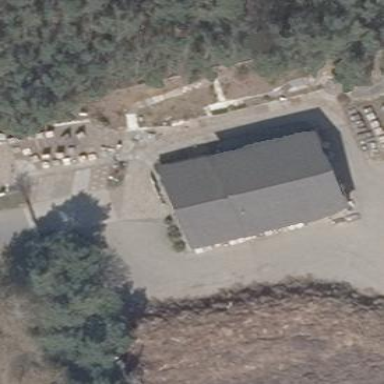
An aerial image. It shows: Commercial building with gabled roof.